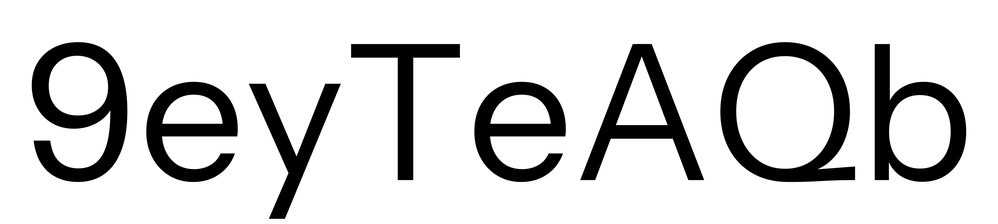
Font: InstrumentSans_Regular